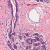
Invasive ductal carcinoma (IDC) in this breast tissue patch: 0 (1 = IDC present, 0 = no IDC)